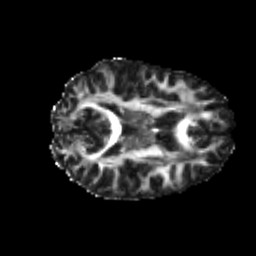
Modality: FA
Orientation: axial
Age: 26
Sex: female
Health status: healthy
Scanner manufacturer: philips
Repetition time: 7.385 s
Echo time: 0.08599 s